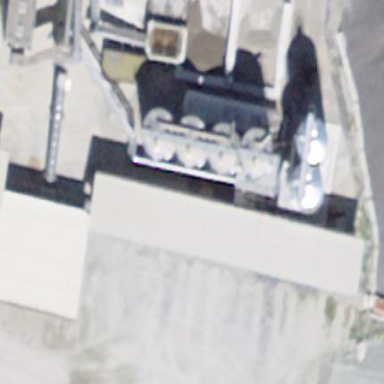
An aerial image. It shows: Industrial building.